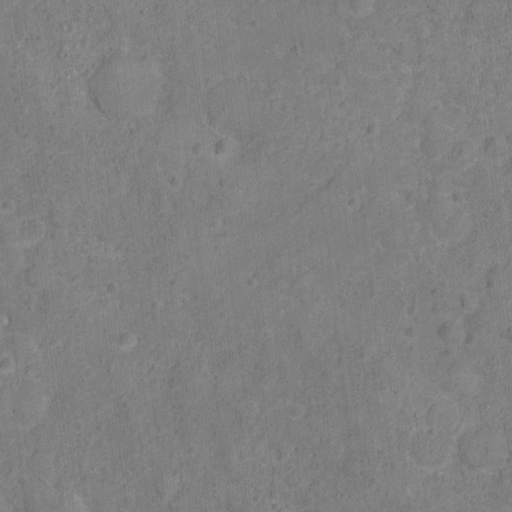
Classes present: Background